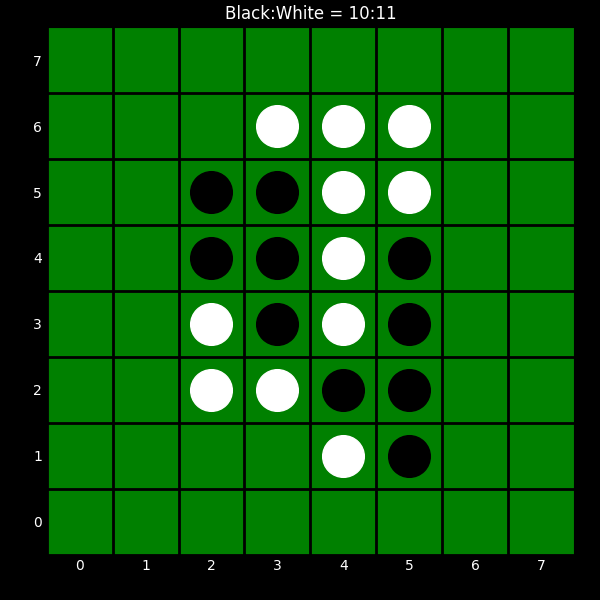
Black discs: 10
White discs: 11